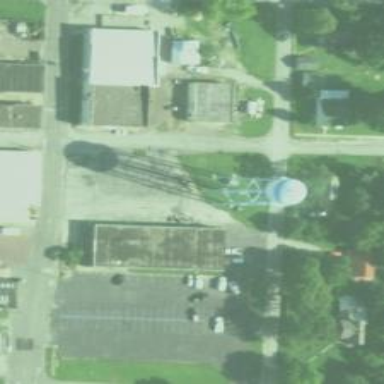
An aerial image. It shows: Water tower that is man-made.